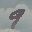
Label: 9